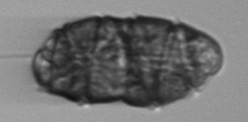
Label: Margalefidinium